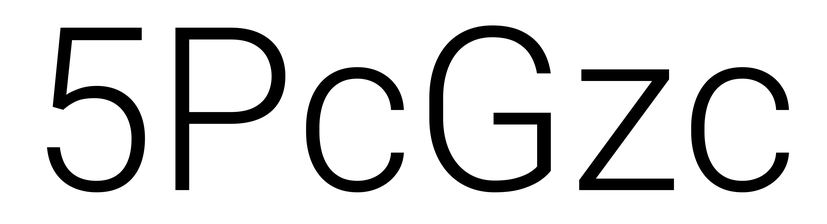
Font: Roboto_Light